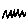
Label: zigzag